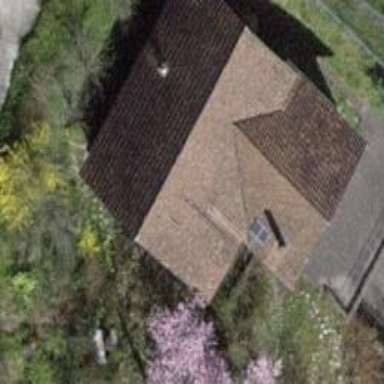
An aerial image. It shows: Building with tiled roof.